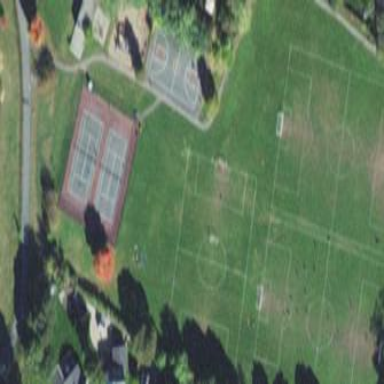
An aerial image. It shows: Lovely park for leisure and relaxation.